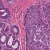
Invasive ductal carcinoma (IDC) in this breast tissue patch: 0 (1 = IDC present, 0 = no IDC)